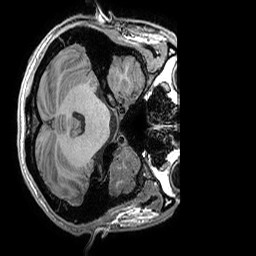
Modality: T1w
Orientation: axial
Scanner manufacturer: ge
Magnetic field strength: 3 T
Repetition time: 0.008156 s
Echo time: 0.00318 s